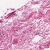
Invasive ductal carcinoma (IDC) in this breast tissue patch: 0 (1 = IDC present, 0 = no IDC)